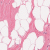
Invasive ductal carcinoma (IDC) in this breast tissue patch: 0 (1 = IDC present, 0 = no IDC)